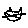
Label: cat